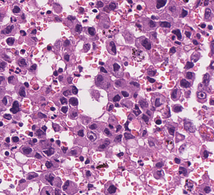
Tumor epithelial tissue: yes
Tumor-associated stroma tissue: no
Normal tissue: no